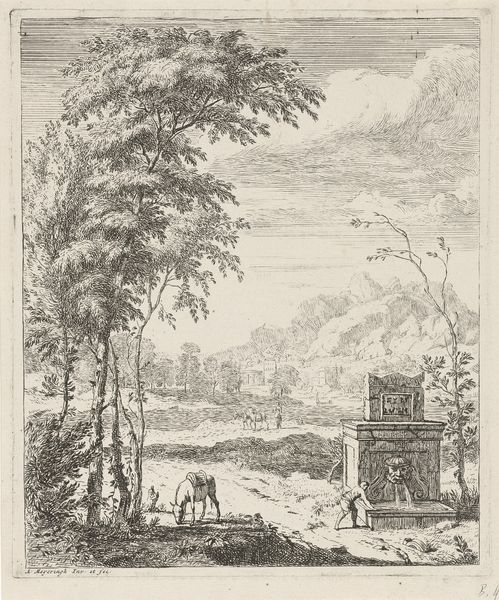
Titel: Landschap met een fontein en een ezel
Künstler: Albert Meyeringh
Standort: Amsterdam
Institution: Rijksmuseum
Schlagwörter: wolken, rauschen, homme, tiefe, gravure, arbre, ciel, paysage, main, cheval, montagne, lion, nuage, nuages, antiquité, sculpture, chemin, colline, fontaine, âne, eau forte, boire, antike ruinen, se pencher, bukolische landschaft